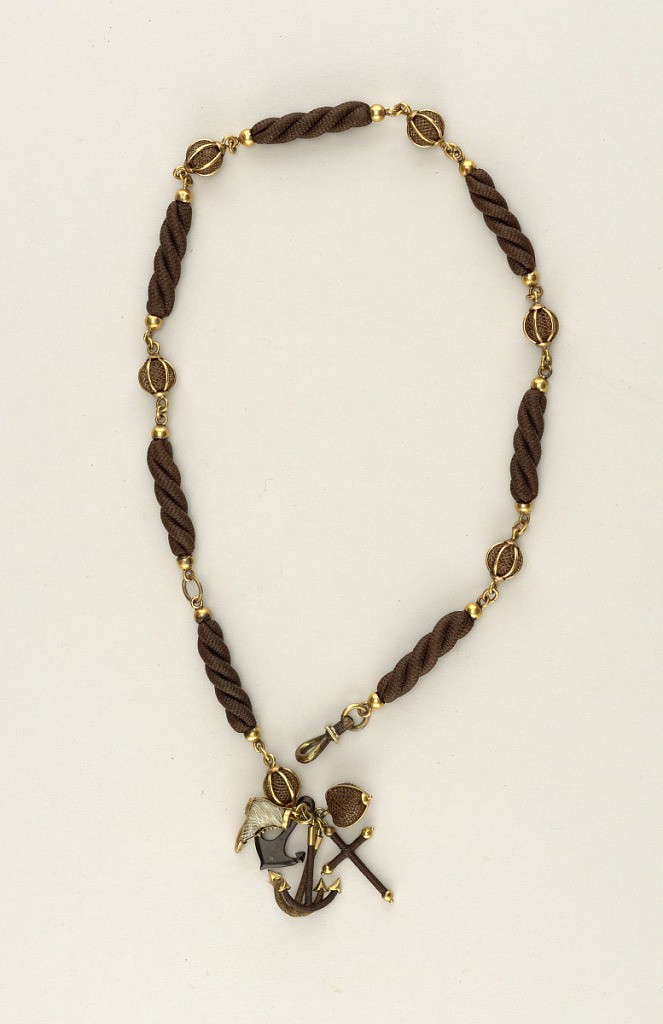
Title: Watch chain and stud
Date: mid-19th century
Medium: Human hair, gold, wood, metal
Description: (a) Man's watch chain; cylinders of strands of hair set in gold alternating with globes of hair within gold cages; ornaments in the form of one cross, three anchors, one heart shape and one shoe. (b) Stud of gold with snake in gold coiled around a half-ball of brown human hair.